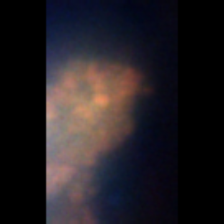
Taxon: Unknown_detritus
Group: Unknown